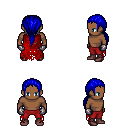
a pixel art fantasy rpg character, male body template, human, dark skin, red tattered cape, red pants, blue ponytail hairstyle, metal gloves, maroon shoes, four views (front, back, left, right), 2x2 character sprite sheet, small pixel art, hard edges, no anti-aliasing